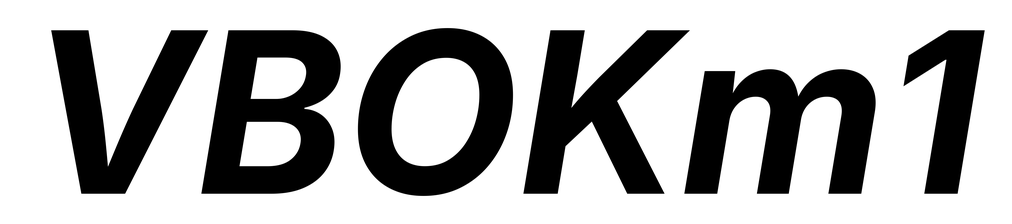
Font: Inter-Italic_Bold_Italic